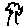
Label: tree